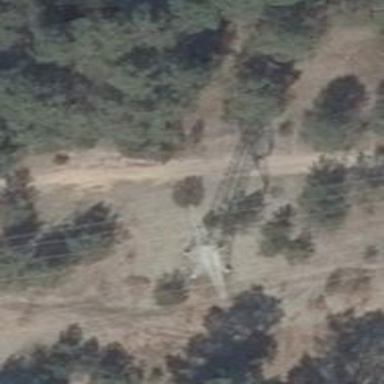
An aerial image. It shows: Power tower.